Question: ok i have tried everything i can fix it but each time i change the theme i always get a rendering error can some pls help me

Rendering Problems Missing styles. Is the correct theme chosen for this layout? Use the Theme combo box above the layout to choose a different layout, or fix the theme style references. NOTE: One or more layouts are missing the layout_width or layout_height attributes. These are required in most layouts.
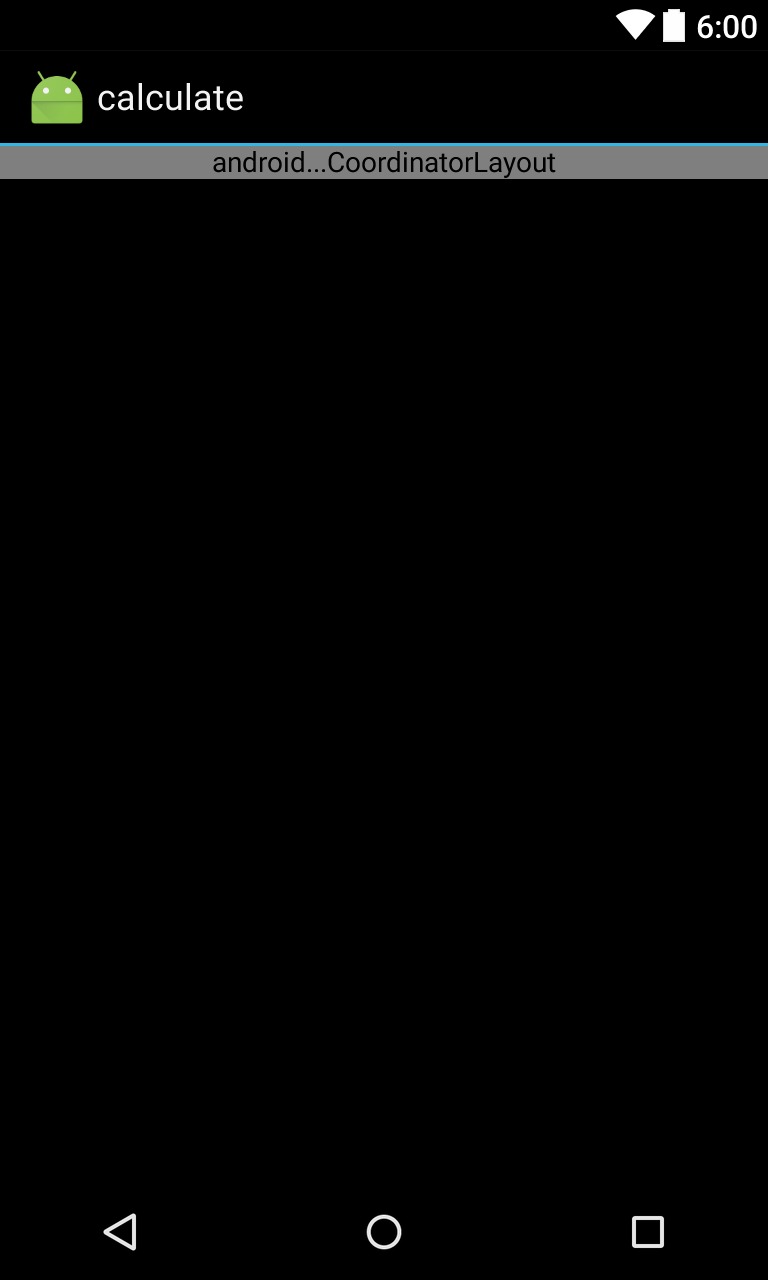
Answer: As explicitly stated in your error log, you have to set 'layout_width' and 'layout_height' attributes to all layouts in all your 'xml' files.
In other words, your layout file should contain something like this inside its tags.
'''
android:layout_width="wrap_content"
android:layout_height="wrap_content"
'''
You should set it to 'wrap_content' or 'match_parent' according to the way it want to be,